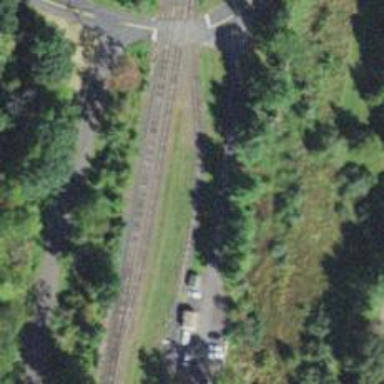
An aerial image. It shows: Railway siding with rails.